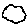
Label: cloud